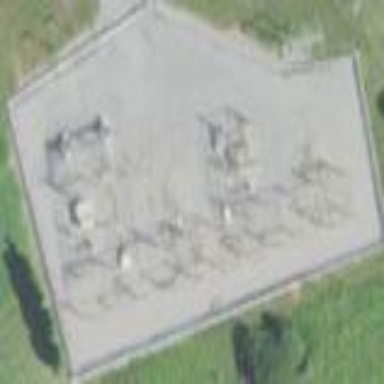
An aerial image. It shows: Distribution level power substation enclosed by fence.